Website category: sports
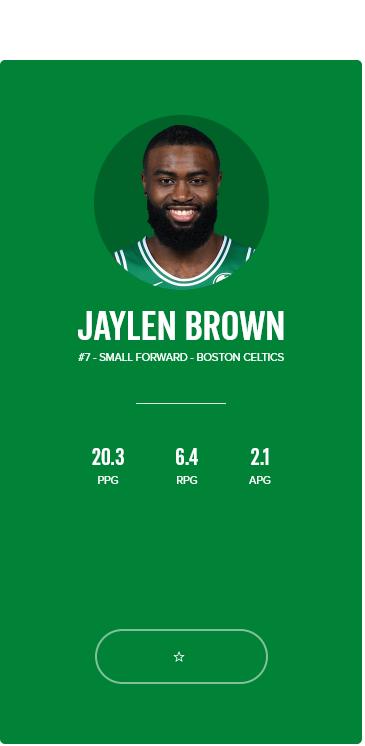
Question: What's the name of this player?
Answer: JAYLEN BROWN

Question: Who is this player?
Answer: JAYLEN BROWN

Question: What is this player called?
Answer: JAYLEN BROWN

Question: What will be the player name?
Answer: JAYLEN BROWN

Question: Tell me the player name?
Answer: JAYLEN BROWN

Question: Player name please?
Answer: JAYLEN BROWN

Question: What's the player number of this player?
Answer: #7

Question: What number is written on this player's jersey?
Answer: #7

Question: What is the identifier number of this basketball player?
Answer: #7

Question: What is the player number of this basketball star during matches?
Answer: #7

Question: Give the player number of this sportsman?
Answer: #7

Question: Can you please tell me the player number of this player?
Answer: #7

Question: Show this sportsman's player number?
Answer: #7

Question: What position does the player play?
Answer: SMALL FORWARD

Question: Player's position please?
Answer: SMALL FORWARD

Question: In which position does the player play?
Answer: SMALL FORWARD

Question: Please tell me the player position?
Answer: SMALL FORWARD

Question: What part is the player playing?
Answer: SMALL FORWARD

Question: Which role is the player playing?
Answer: SMALL FORWARD

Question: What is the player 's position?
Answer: SMALL FORWARD

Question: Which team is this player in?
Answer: BOSTON CELTICS

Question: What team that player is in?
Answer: BOSTON CELTICS

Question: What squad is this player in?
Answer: BOSTON CELTICS

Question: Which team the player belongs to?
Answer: BOSTON CELTICS

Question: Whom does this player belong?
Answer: BOSTON CELTICS

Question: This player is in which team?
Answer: BOSTON CELTICS

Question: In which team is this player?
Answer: BOSTON CELTICS

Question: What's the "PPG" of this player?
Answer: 20.3

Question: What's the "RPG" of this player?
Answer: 6.4

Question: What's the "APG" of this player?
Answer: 2.1

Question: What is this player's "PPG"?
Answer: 20.3

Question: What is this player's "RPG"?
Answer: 6.4

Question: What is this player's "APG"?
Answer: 2.1

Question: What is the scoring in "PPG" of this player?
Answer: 20.3

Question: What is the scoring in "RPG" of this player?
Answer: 6.4

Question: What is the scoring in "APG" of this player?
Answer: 2.1

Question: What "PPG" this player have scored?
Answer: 20.3

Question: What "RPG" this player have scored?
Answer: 6.4

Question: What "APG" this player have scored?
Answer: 2.1

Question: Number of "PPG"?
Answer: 20.3

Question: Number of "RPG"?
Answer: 6.4

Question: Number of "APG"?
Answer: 2.1

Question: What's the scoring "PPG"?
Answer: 20.3

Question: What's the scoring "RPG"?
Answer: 6.4

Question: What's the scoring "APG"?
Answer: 2.1